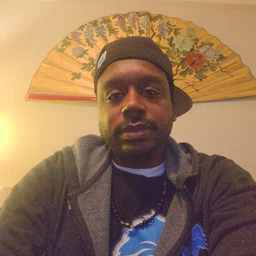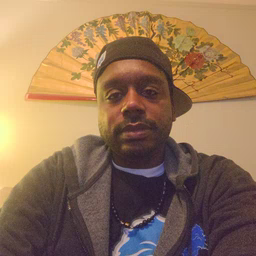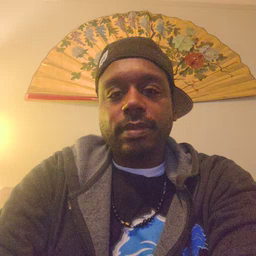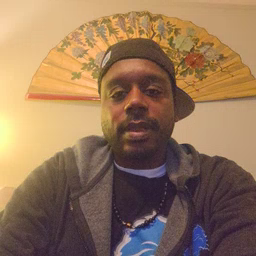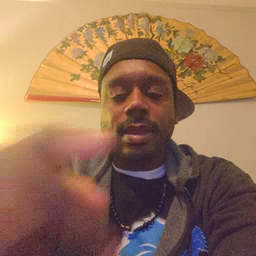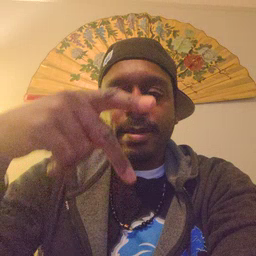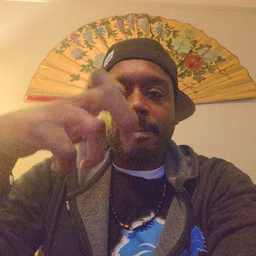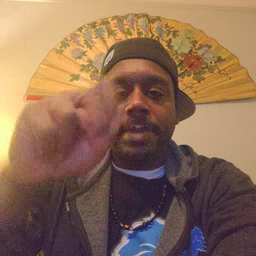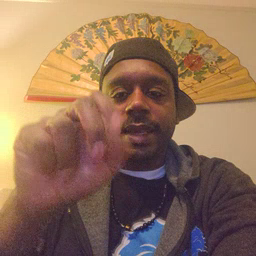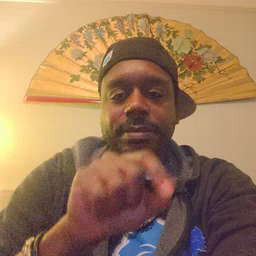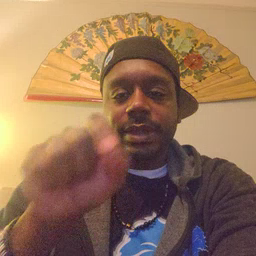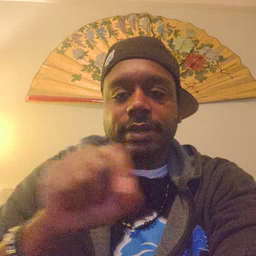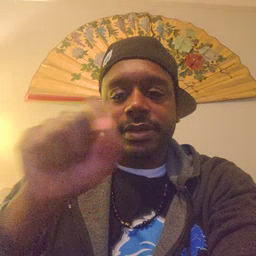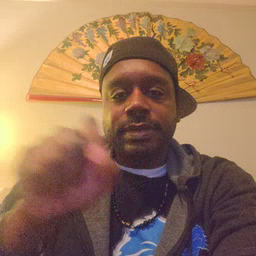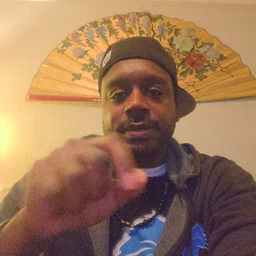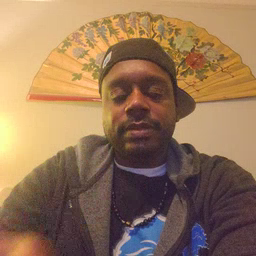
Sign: pen